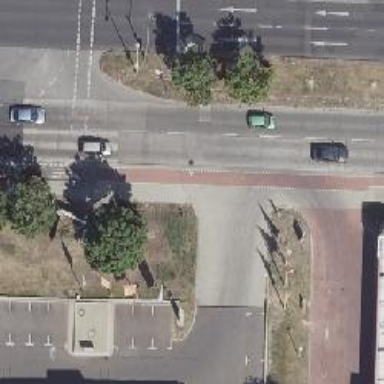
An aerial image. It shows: Road with "give way" sign.